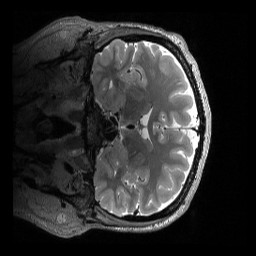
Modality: T2w
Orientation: coronal
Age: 47
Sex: male
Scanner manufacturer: siemens
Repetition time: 3.2 s